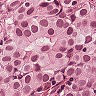
Metastatic tissue present: yes